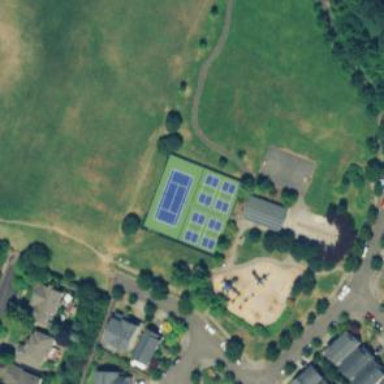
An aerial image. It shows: Tennis court on pitch.